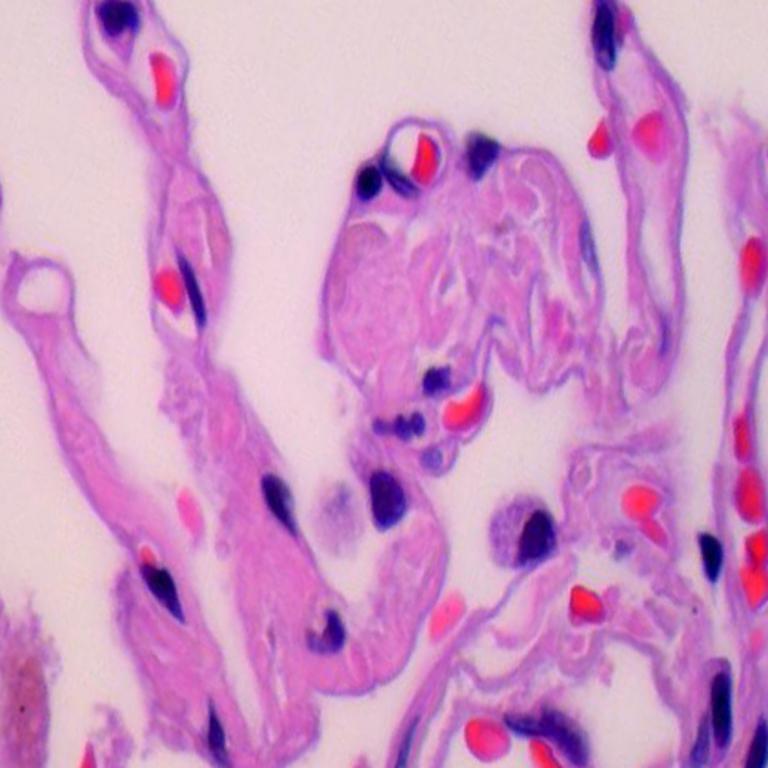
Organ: lung
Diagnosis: benign